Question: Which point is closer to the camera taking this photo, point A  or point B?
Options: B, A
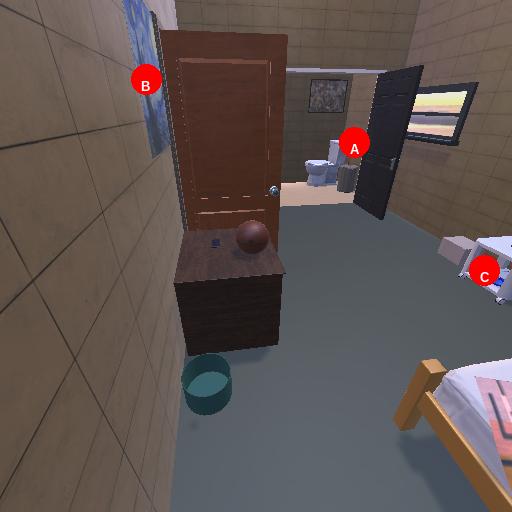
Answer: B